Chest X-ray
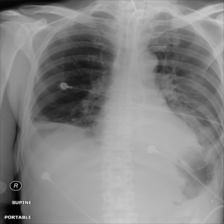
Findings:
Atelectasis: negative
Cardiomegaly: negative
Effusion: negative
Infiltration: negative
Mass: negative
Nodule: negative
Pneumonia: negative
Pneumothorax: negative
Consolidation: negative
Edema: negative
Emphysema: negative
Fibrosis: negative
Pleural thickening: negative
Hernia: negative